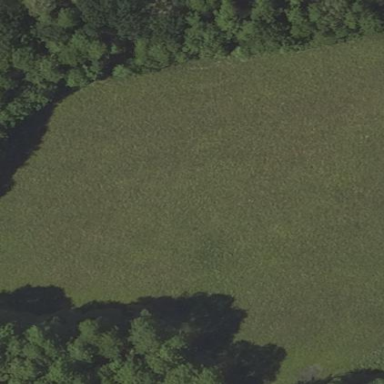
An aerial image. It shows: Beautiful meadow.